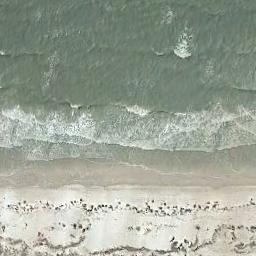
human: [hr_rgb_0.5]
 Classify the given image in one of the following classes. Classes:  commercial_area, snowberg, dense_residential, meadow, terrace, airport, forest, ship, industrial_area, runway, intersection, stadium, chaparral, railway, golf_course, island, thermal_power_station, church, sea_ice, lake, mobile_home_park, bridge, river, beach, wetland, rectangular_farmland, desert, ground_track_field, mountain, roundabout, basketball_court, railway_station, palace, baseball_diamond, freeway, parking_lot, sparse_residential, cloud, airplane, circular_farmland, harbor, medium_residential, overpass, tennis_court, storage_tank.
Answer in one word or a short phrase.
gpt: beach